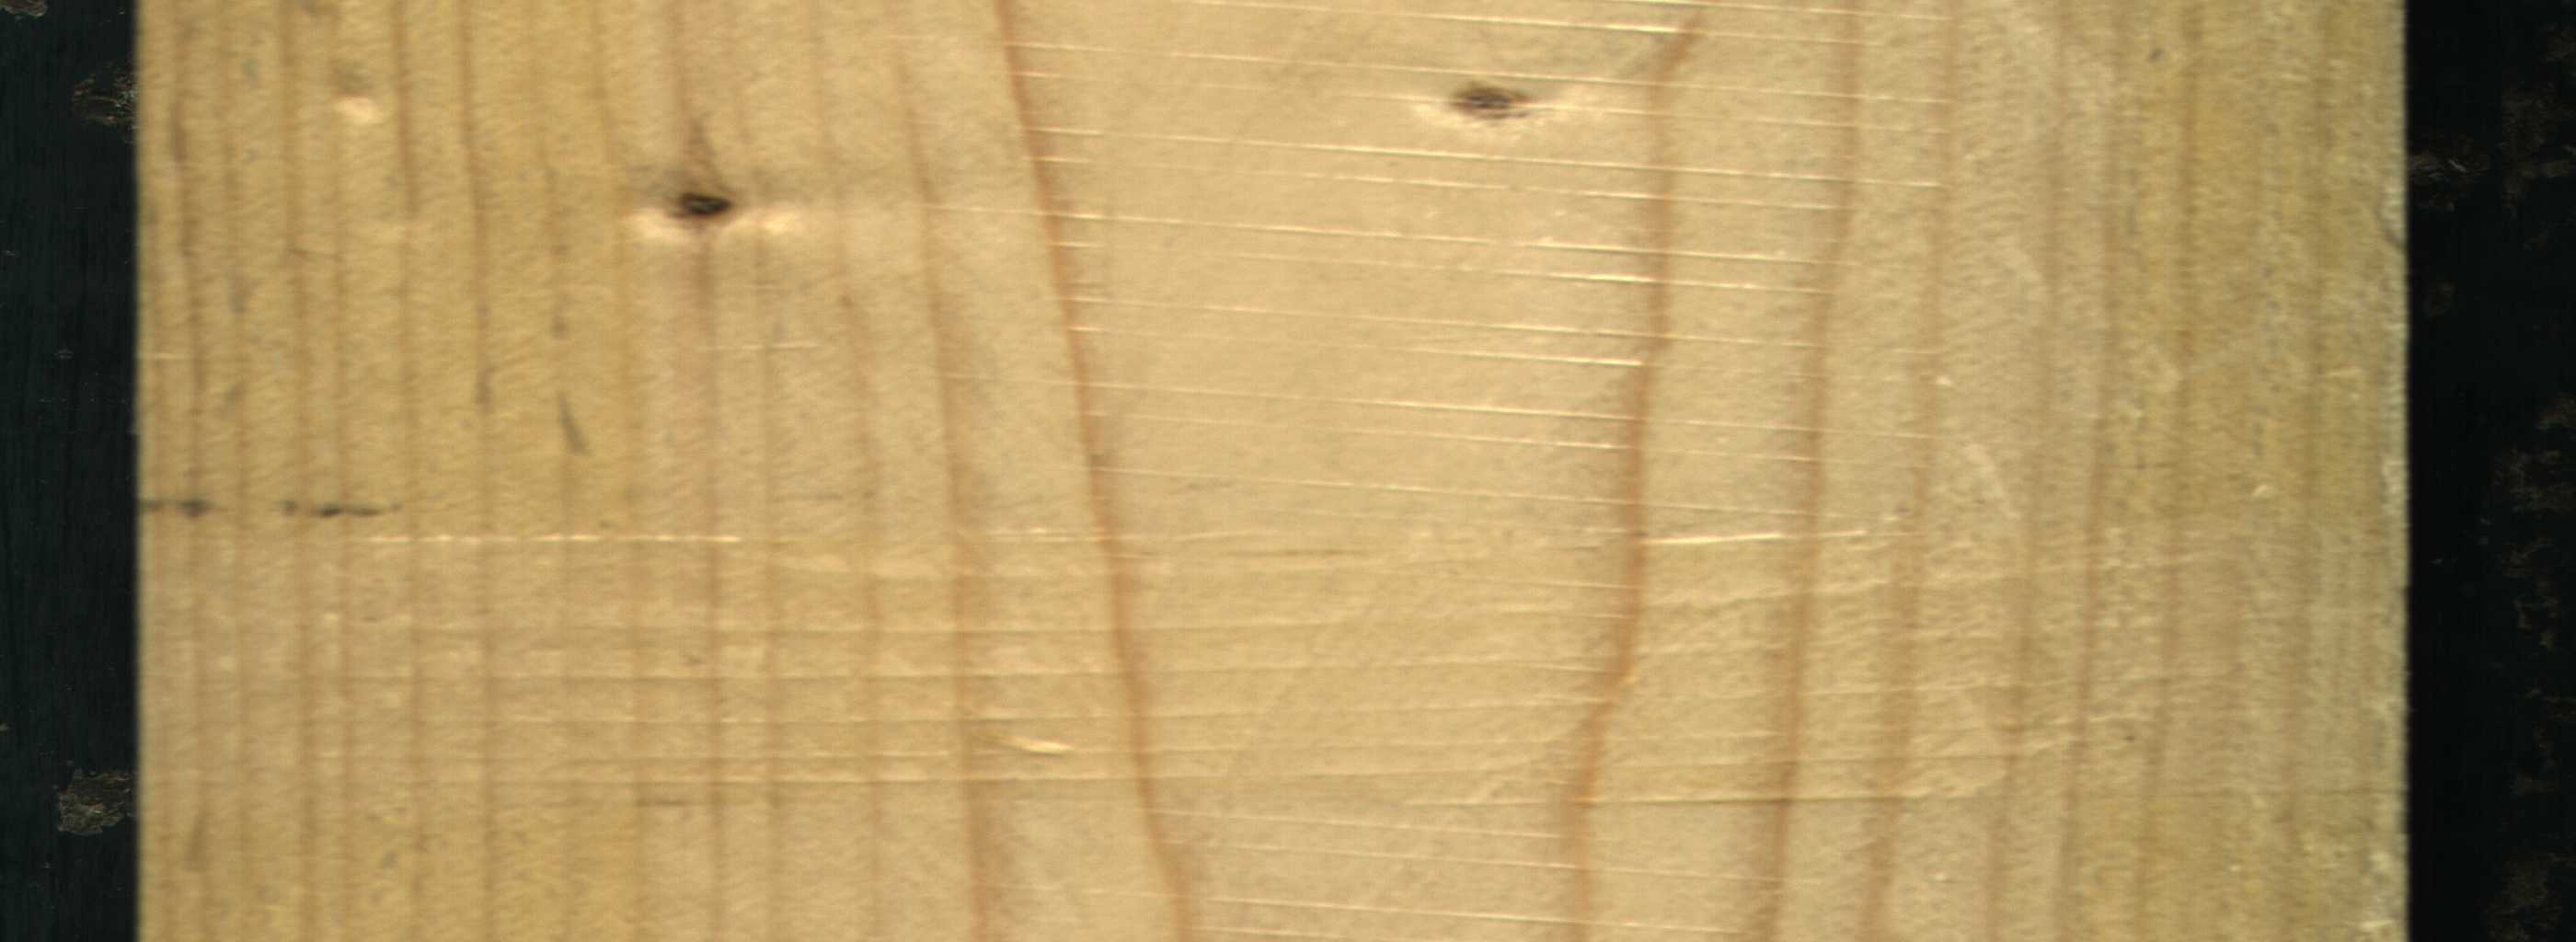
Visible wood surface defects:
Dead_Knot
Live_Knot